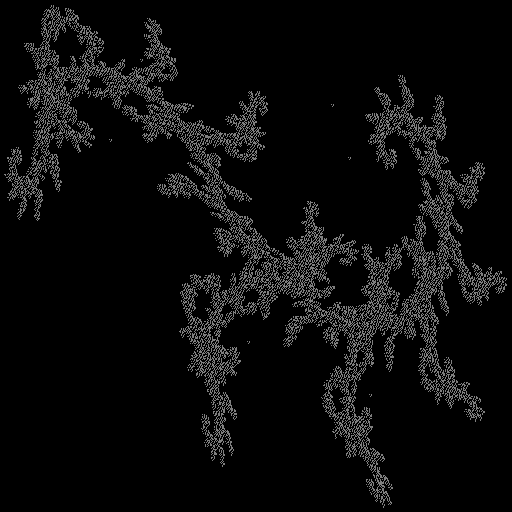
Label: greygoldenrod